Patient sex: M
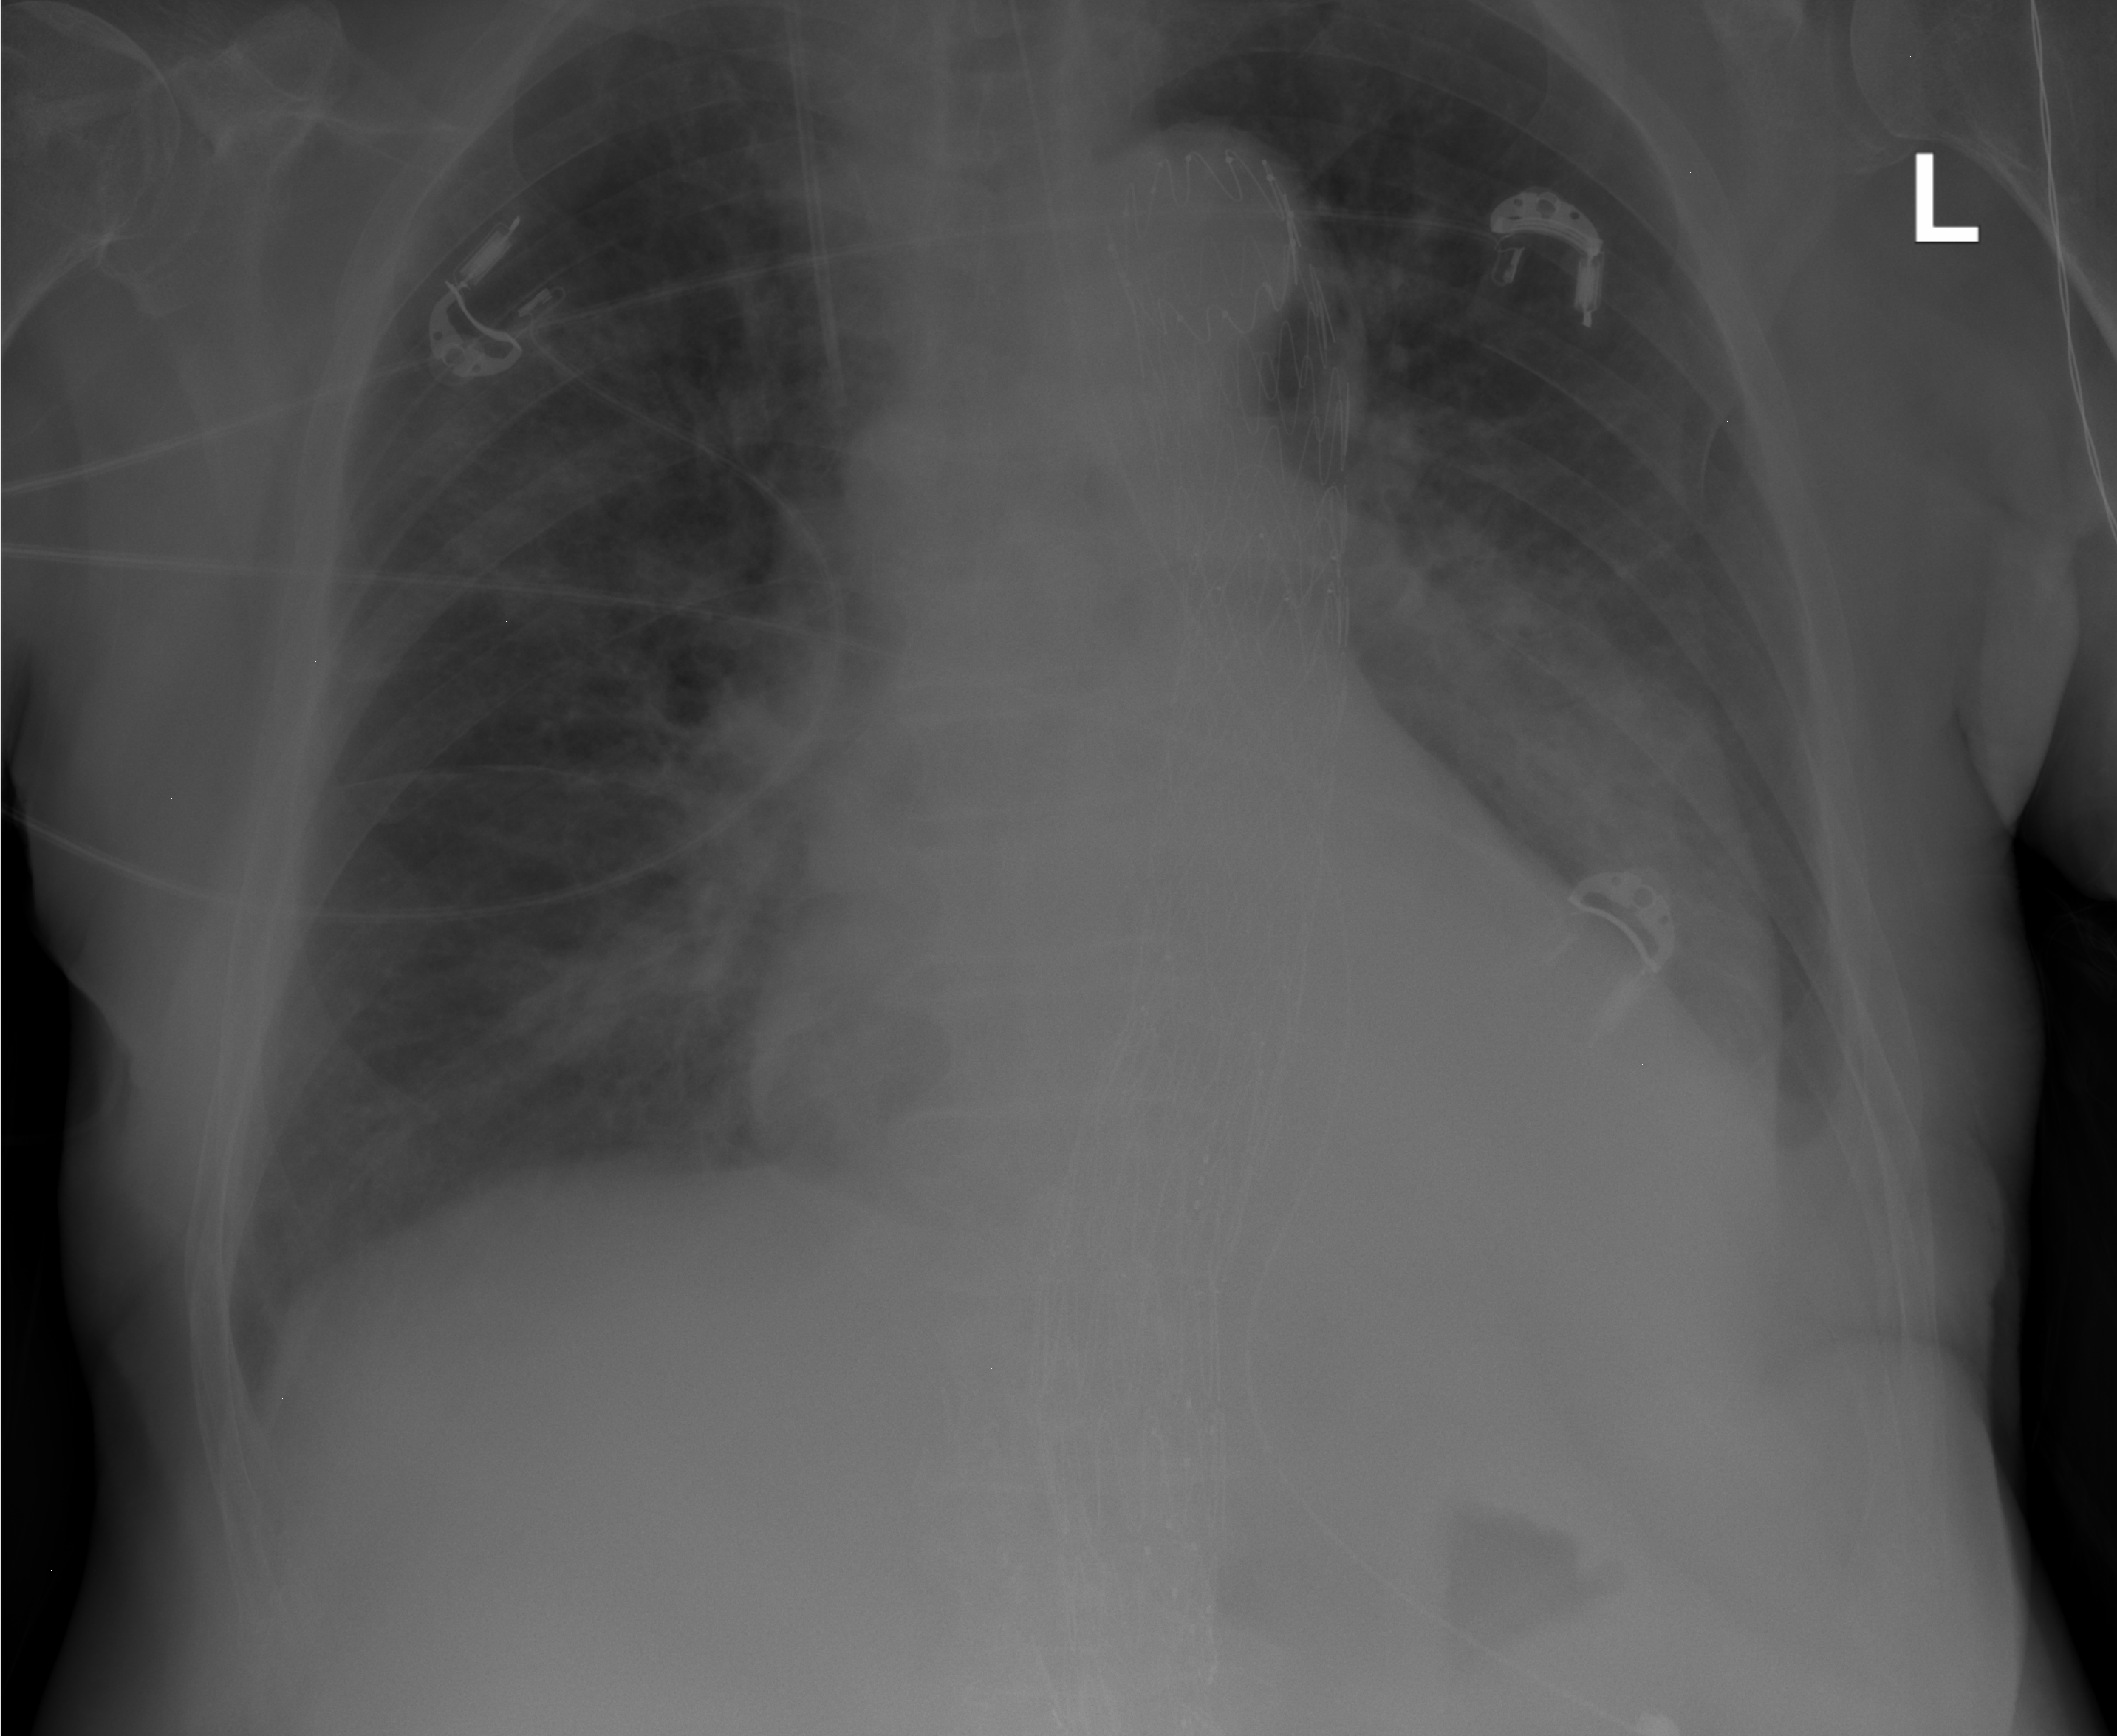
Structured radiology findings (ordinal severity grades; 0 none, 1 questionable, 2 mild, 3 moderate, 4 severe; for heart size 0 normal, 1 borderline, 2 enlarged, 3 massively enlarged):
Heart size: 2
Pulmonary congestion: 2
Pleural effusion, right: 0
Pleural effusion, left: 2
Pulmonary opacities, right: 2
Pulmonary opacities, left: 0
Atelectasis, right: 2
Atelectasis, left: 2